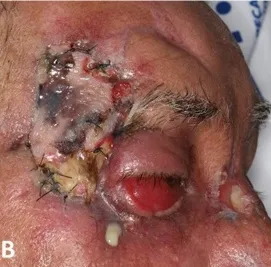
A and B - Initial clinical aspect of the patient showing suppuration, edema and inflammation in the right frontotemporal region, involving the eyeball. Note the presence of suture attaching to the free pectoral graft previously performed.
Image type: medical_photograph (other_medical_photograph)